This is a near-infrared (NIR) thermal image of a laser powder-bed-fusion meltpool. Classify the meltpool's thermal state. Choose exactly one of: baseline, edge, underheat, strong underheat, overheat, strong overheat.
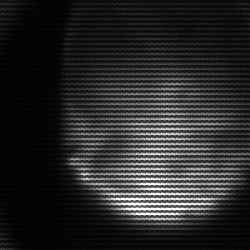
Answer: edge